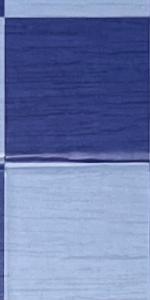
Label: Empty